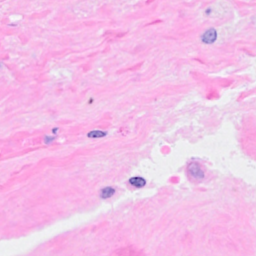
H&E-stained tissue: Breast